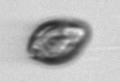
Label: flagellate